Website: apple-inc
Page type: customer-info-address
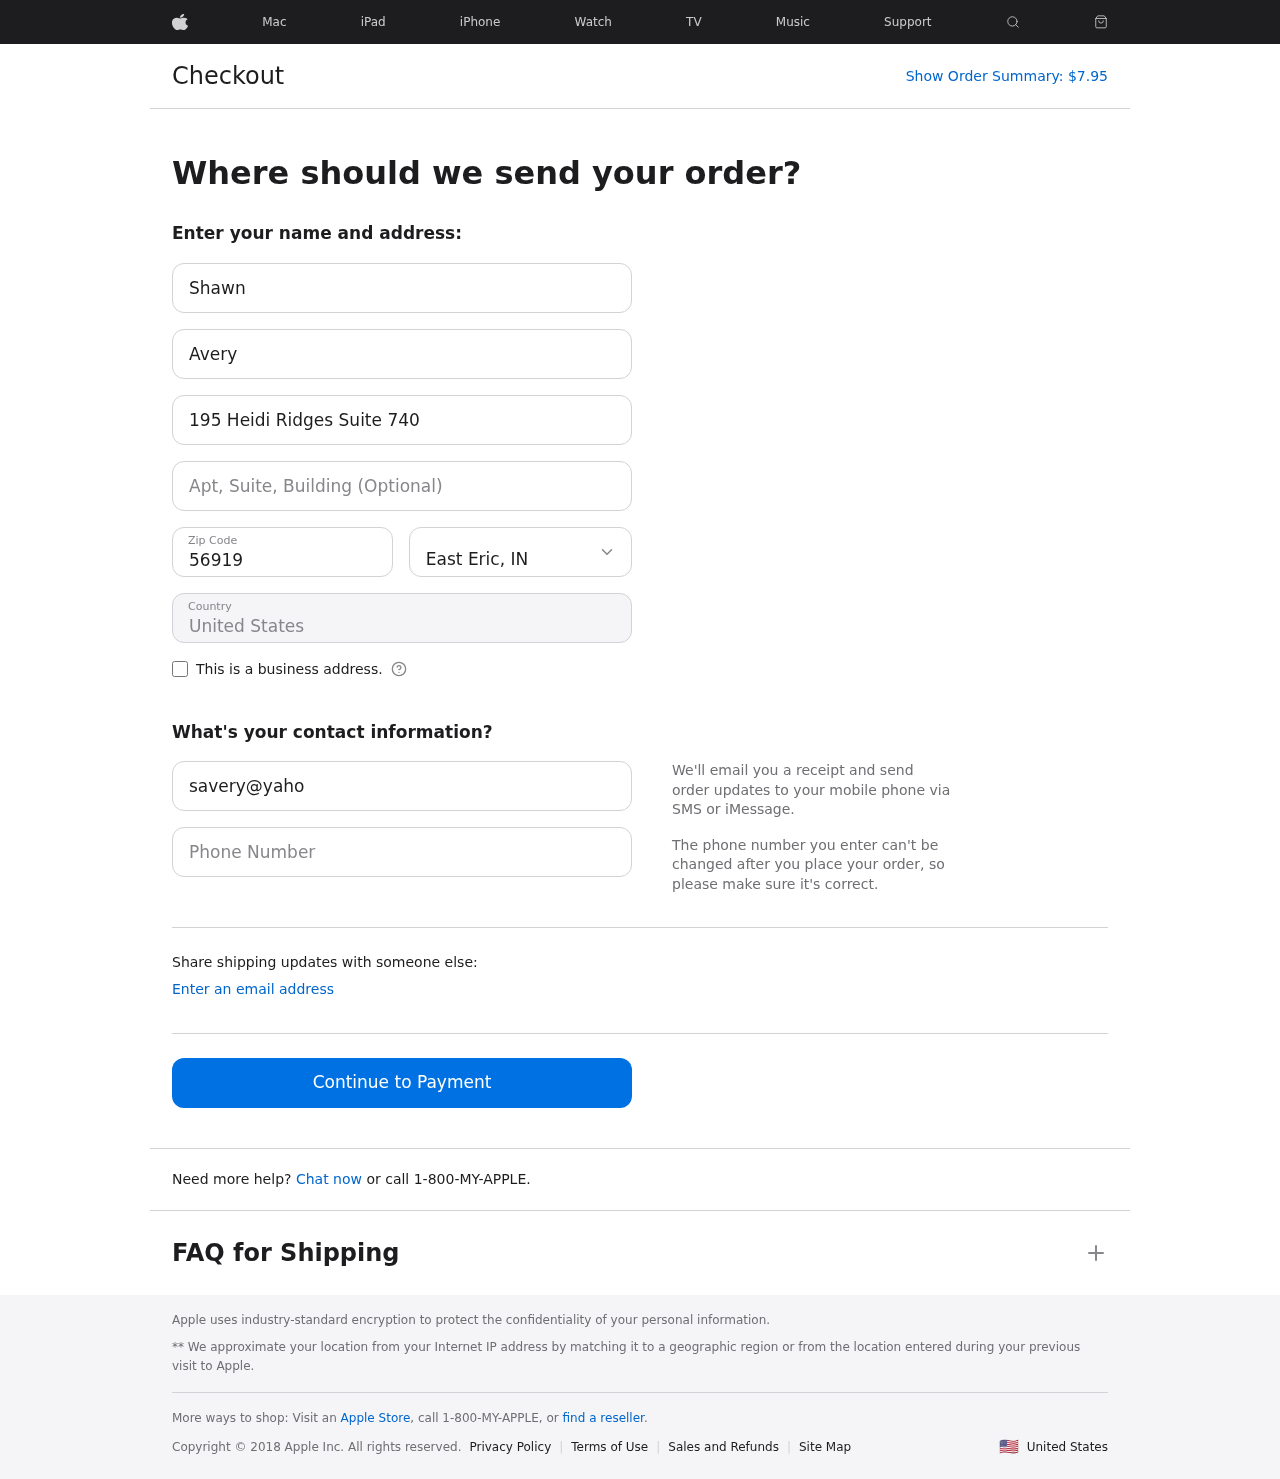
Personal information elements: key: PII_CITY_STATE
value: East Eric, IN
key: PII_COUNTRY
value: United States
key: PII_EMAIL
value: savery@yahoo.com
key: PII_FIRSTNAME
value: Shawn
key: PII_LASTNAME
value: Avery
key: PII_PHONE
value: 9087563629
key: PII_POSTCODE
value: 56919
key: PII_STREET
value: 195 Heidi Ridges Suite 740
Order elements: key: ORDER_TOTAL
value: $7.95